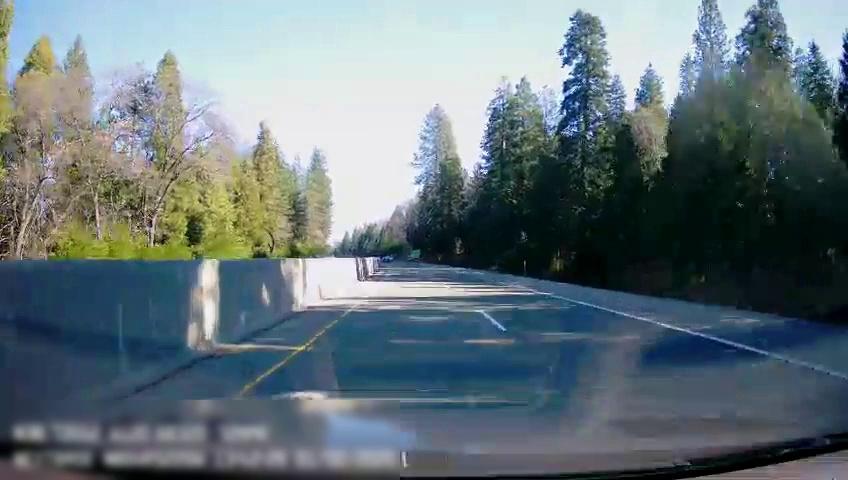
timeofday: Day
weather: Sunny
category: Drivable Space
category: Lanes | Alternate Lane
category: Lanes | Current Lane
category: Lanes | Alternate Lane
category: Traffic | Signs